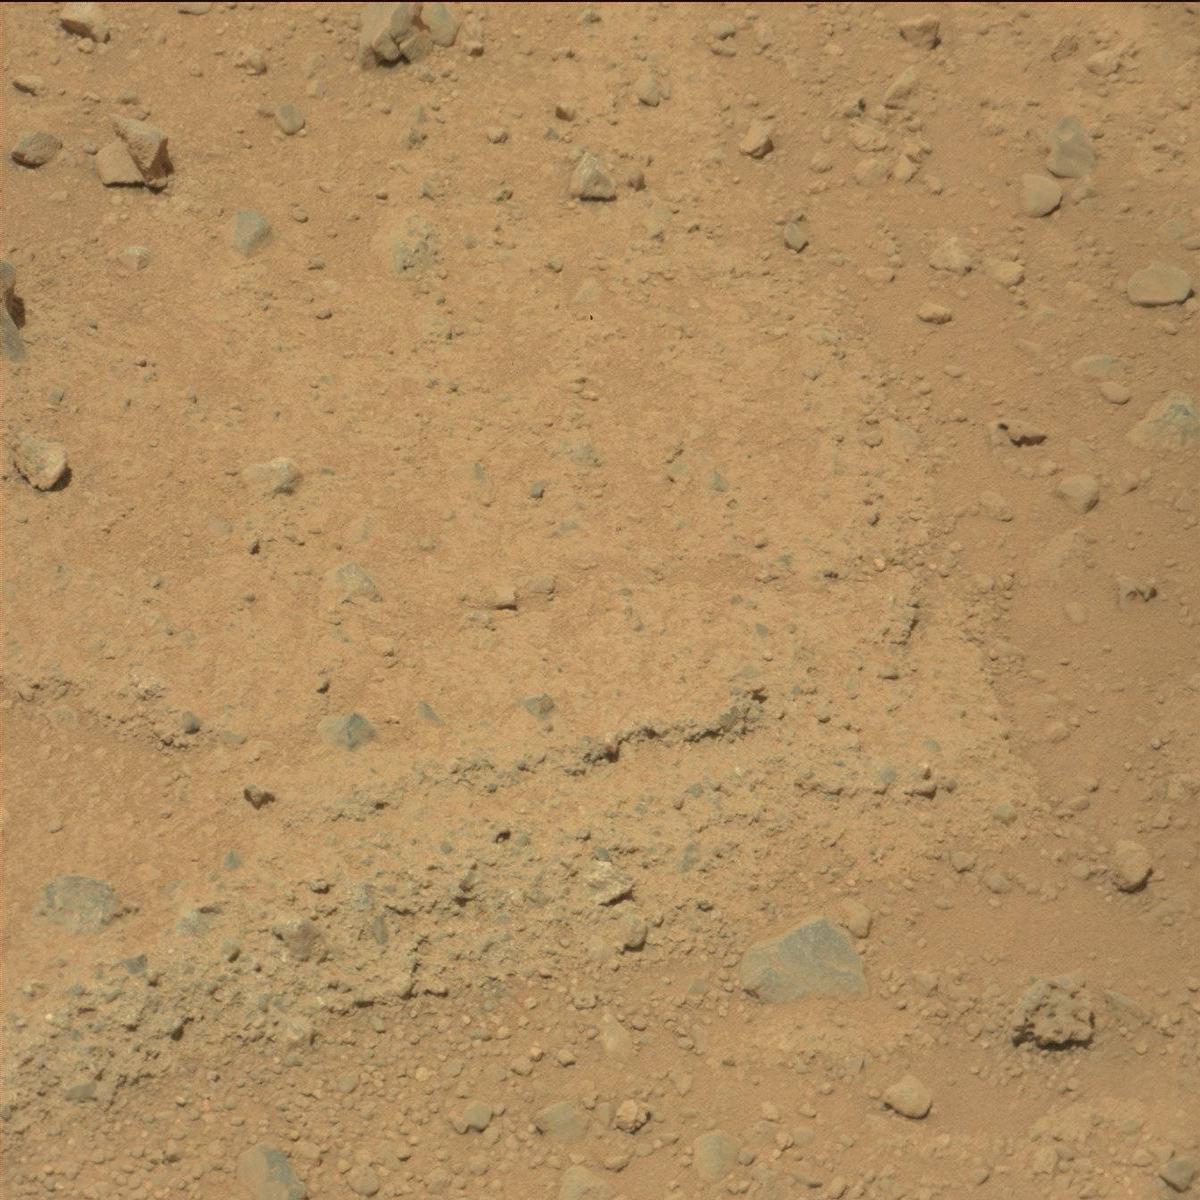
Terrain classes present: Bedrock, Rock, Sand / Soil